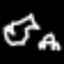
Label: octagon